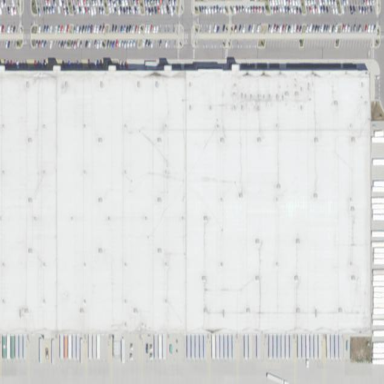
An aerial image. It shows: Warehouse building.